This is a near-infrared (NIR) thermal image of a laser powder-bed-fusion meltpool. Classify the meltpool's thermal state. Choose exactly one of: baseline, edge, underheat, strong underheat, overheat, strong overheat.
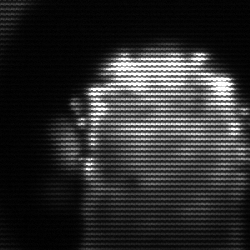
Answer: baseline